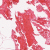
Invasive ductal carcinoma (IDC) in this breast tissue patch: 0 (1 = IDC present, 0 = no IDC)